Current action and preconditions to check: trajectory_clear

Your task: For each precondition in the list above, predict whether it will hold at this action.

Consider the current scene as observed from the mobile robot's camera, and analyze the predicted future states of all dynamic agents (e.g., people, animals, vehicles, or any moving entities) within the NEXT SECOND.

IMPORTANT: Only answer "very likely" if you are absolutely certain—based on strong, clear evidence—that a dynamic agent will violate the precondition in the predicted future state. Do NOT answer "very likely" for unlikely, ambiguous, or low-probability risks.

Ask yourself for each precondition: Is there a high probability, with clear and convincing evidence, that the predicted future states of any dynamic agent will interfere with the predicted future state of the currently executing action within the NEXT SECOND, causing that precondition to fail?

Assess the risk level based on these predictions. Use "likely" or "very likely" if motions create a clear risk of interference.

Use "neutral" or "improbable" if agents are nearby but their predicted paths are clearly diverging or non-conflicting.

Failure Risk Categories: "very improbable", "improbable", "neutral", "likely", "very likely"

Answer Format: Output ONLY the probability_of_failure value from these categories: "very improbable", "improbable", "neutral", "likely", "very likely"

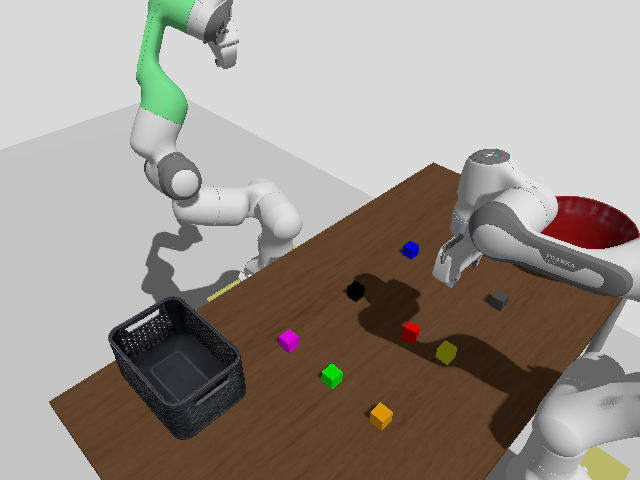

Answer: very improbable